三年级 · 算术
如图, 箭头所指的 48 表示的是 ( )。

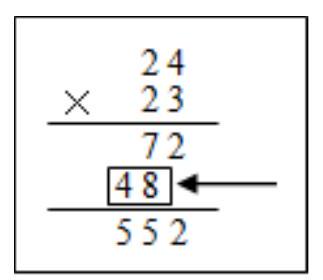
A. 48 个一
B. 48 个十
C. 48 个百
答案: B
解析: $\mathrm{B}$

【分析】两位数乘两位数的计算方法: 先是第二个乘数的个位与第一个乘数相乘; 接着第二个乘数的十位与第一个乘数相乘, 最后把两次乘得的积相加; 依此选择即可。
【详解】 $24 \times 20=480$, 即箭头所指的 48 表示的是 48 个十;

故答案为: B

【点睛】熟练掌握两位数与两位数的乘法计算是解答此题的关键。